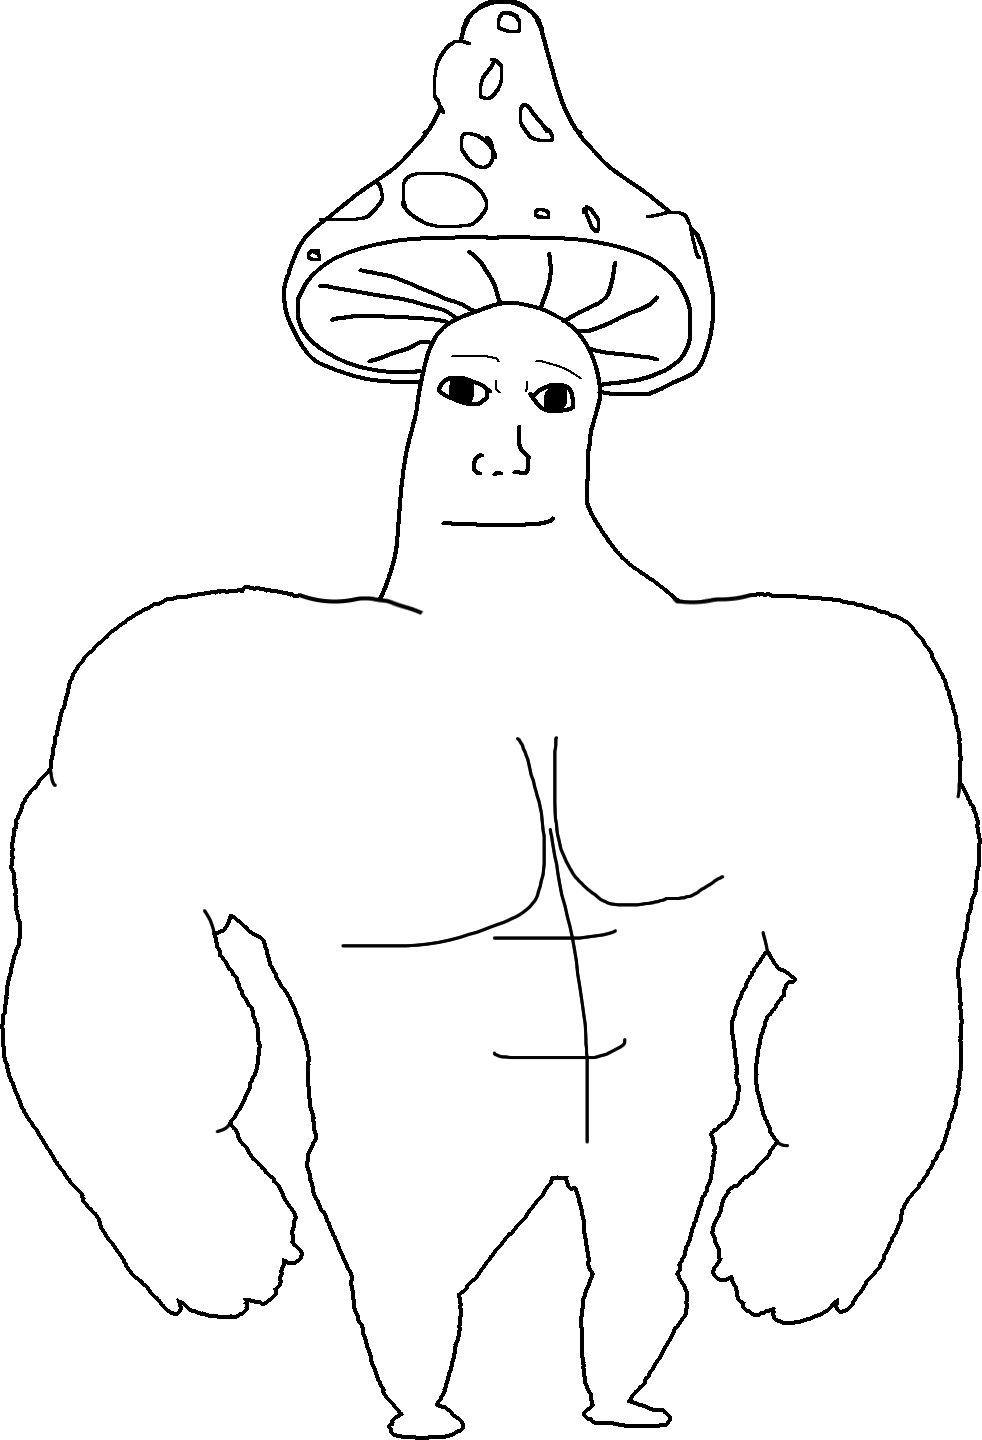
Label: 5_Shroomjak